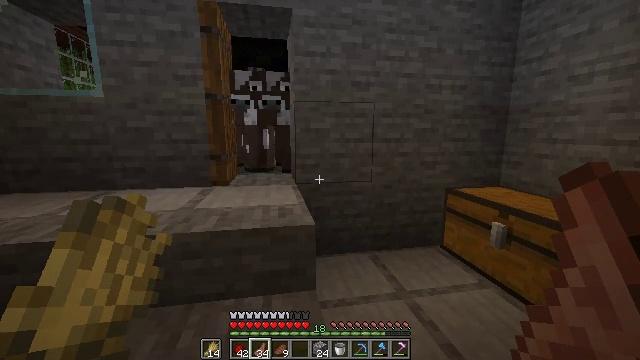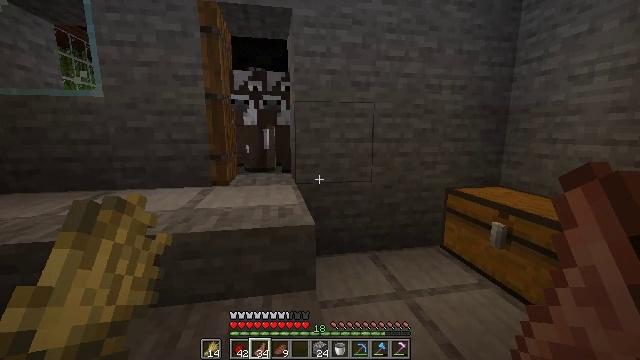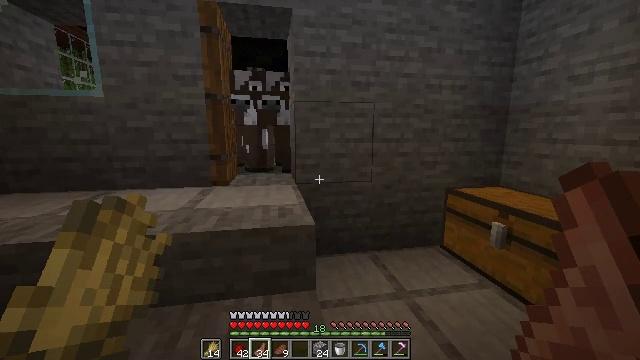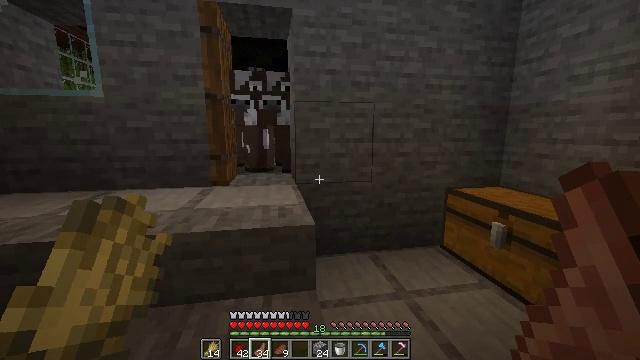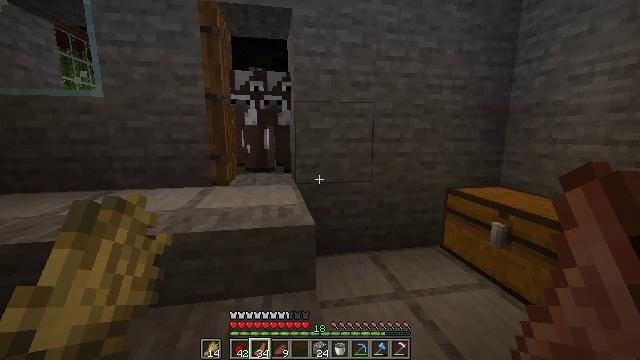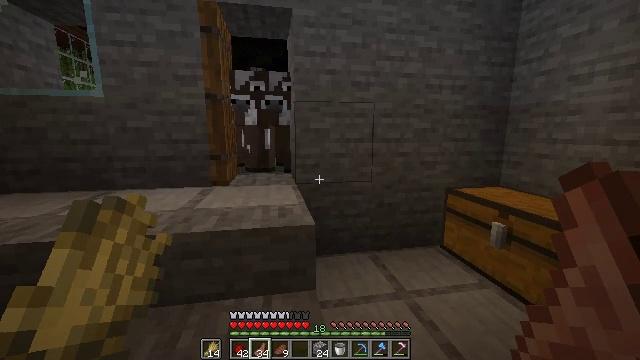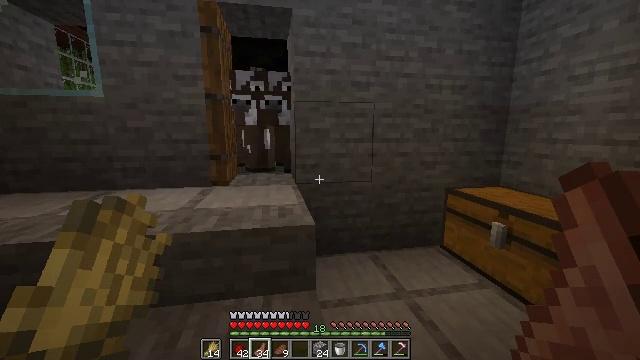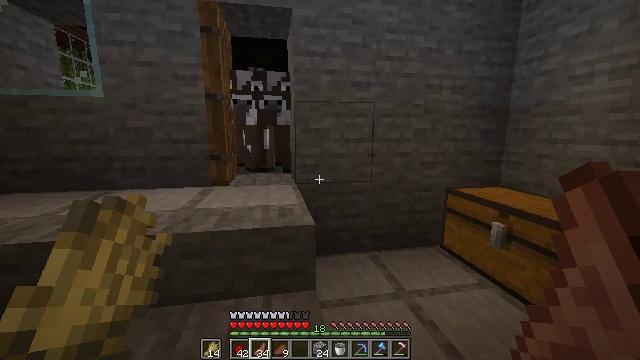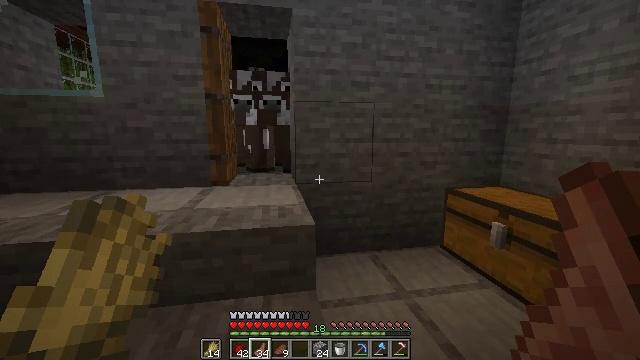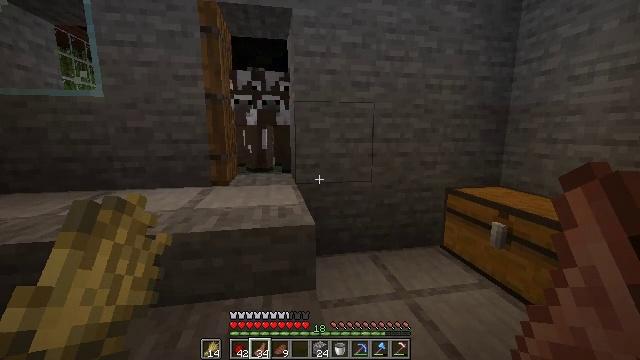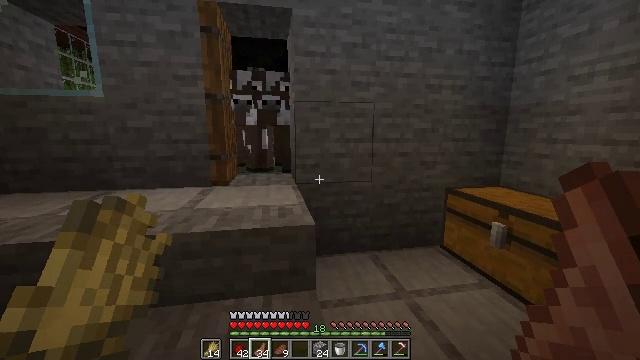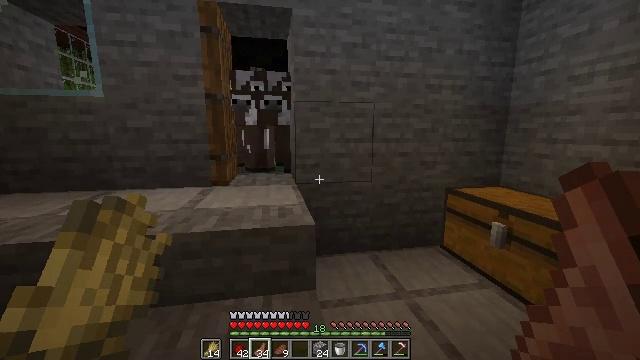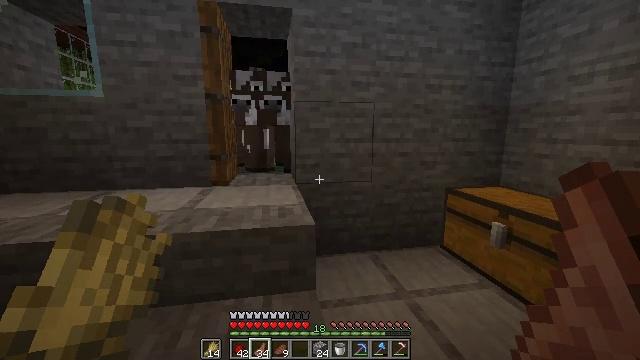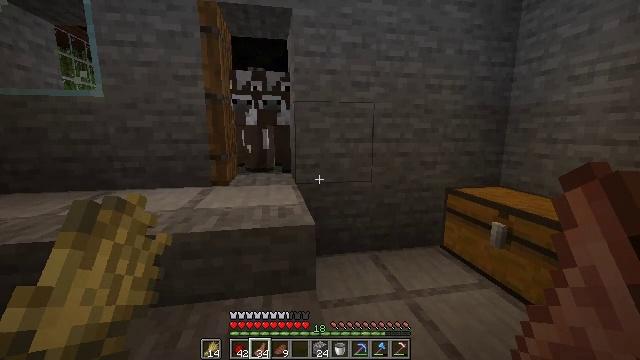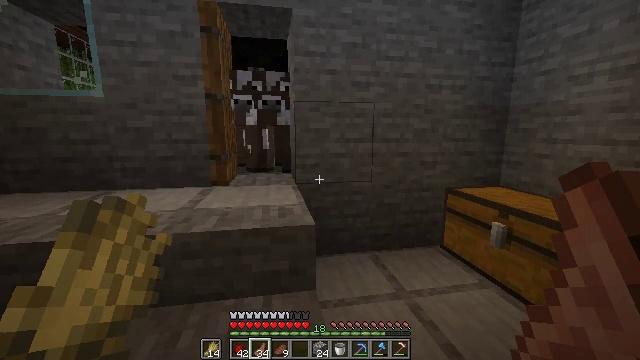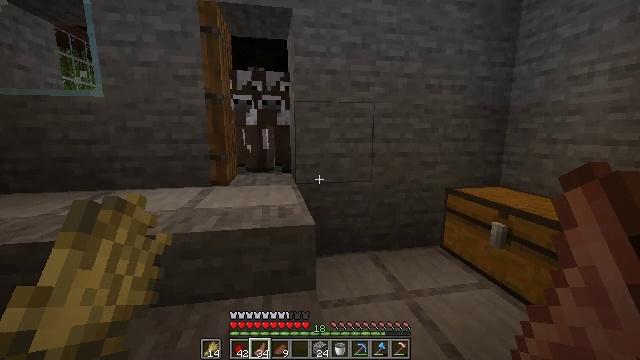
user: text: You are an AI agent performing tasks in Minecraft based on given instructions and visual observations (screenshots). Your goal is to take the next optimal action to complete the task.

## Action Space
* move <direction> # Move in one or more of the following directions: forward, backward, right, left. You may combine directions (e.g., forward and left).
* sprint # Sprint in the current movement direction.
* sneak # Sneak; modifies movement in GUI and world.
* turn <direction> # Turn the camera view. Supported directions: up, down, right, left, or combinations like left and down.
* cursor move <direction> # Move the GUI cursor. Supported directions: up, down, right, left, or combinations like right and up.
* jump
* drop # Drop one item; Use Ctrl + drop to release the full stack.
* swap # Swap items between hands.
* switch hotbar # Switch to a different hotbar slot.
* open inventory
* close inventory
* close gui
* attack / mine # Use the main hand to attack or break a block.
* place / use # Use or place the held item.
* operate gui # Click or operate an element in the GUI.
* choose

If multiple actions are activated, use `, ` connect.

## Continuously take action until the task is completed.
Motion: motion action
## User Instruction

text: Open the crafting table to craft a spruce fence.
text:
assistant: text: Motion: no_op
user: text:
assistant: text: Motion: no_op
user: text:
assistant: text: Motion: no_op
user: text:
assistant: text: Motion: no_op
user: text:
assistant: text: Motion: no_op
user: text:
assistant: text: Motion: no_op
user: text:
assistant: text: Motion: no_op
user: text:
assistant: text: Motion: no_op
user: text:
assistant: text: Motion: no_op
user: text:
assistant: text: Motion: no_op
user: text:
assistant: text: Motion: no_op
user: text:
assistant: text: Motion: no_op
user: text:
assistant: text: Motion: no_op
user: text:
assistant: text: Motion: no_op
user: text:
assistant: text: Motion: no_op
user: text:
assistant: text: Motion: no_op
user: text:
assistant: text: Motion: no_op
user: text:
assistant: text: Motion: no_op
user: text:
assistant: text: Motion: no_op
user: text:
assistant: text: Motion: turn right
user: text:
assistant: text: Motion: turn right
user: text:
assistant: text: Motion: no_op
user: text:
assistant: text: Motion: no_op
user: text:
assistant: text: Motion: no_op
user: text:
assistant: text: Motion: no_op
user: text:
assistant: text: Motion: no_op
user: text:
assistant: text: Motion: no_op
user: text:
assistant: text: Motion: no_op
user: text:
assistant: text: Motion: no_op
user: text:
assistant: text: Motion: turn left and up